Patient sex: F
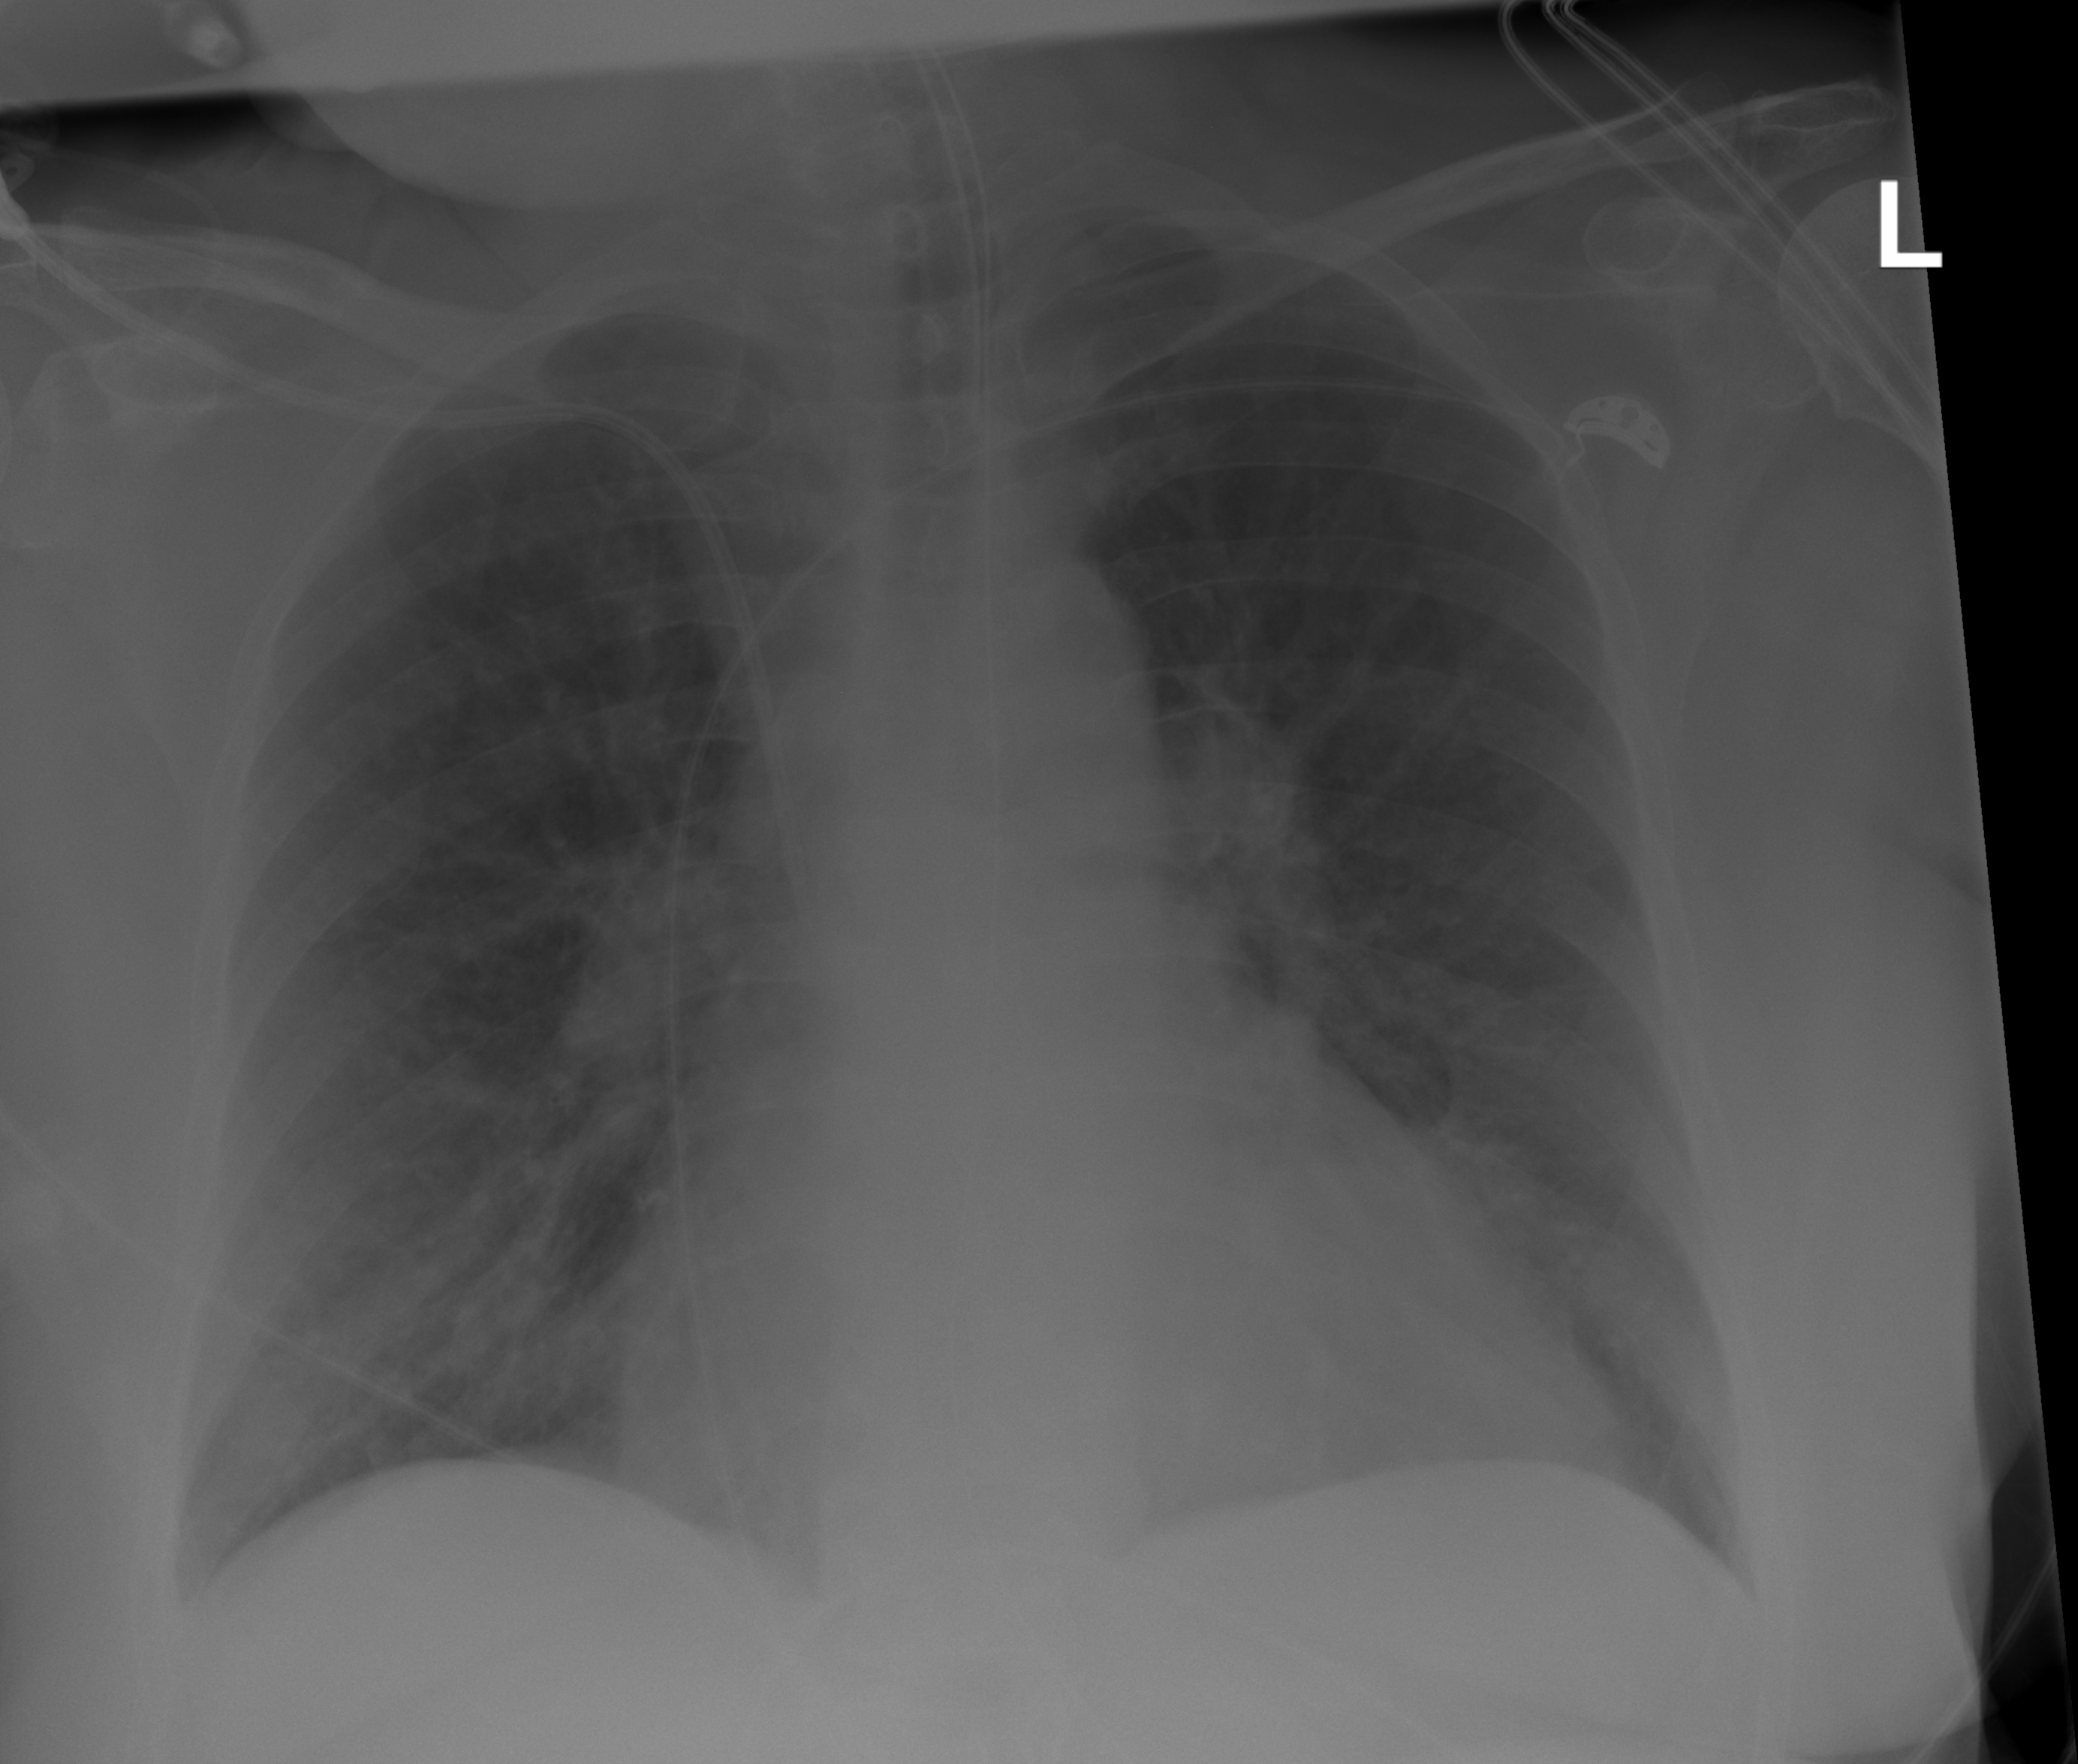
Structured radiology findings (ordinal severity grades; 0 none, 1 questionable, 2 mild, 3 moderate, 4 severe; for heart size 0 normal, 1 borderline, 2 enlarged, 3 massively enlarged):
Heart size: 2
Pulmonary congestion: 2
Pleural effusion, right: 0
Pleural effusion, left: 0
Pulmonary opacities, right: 0
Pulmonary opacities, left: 0
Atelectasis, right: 0
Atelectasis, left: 2